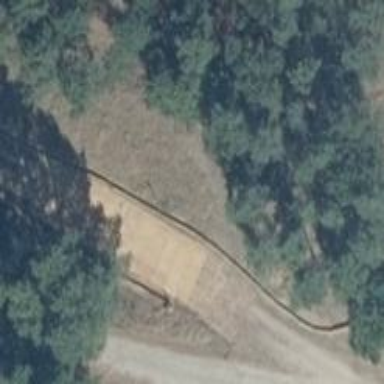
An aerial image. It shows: Gravel track with Grade 3 quality.